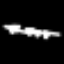
Label: diamond